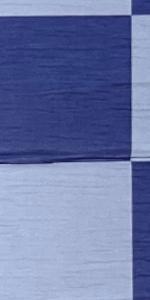
Label: Empty